Interaction volume radius: 10 \u00c5
Interaction volume height: 15 \u00c5
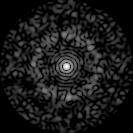
Disorder parameter: 0.8495